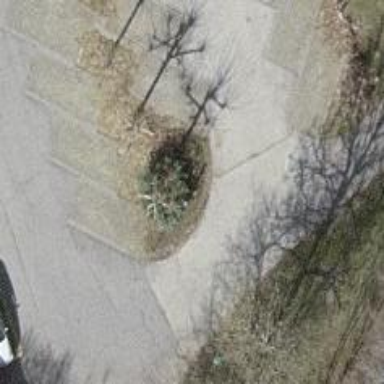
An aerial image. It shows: Shrub in its natural environment.